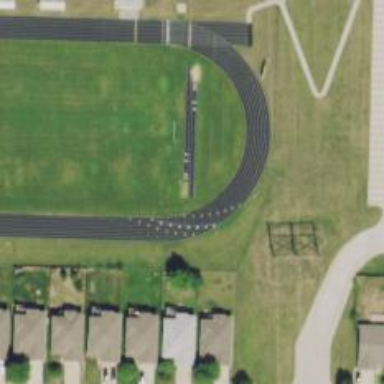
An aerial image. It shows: Athletics field with asphalt surface.